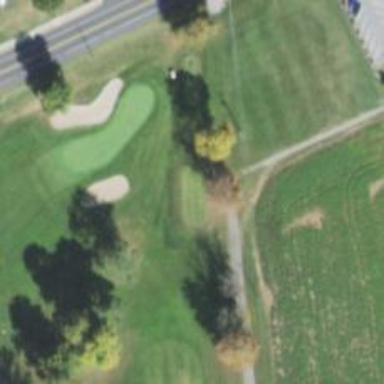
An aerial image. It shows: Golf tee.